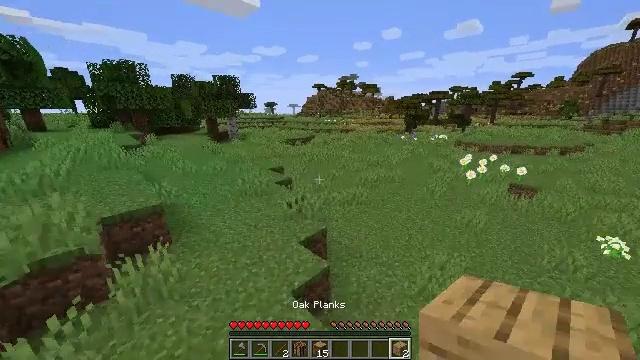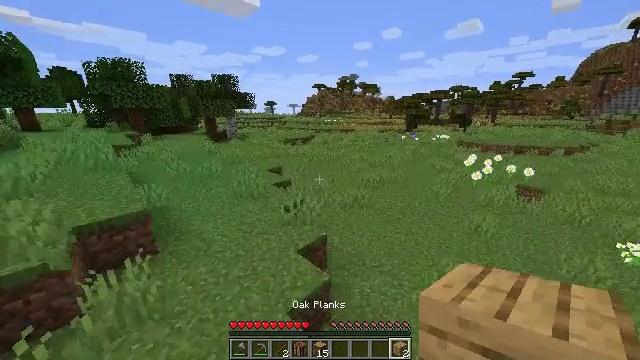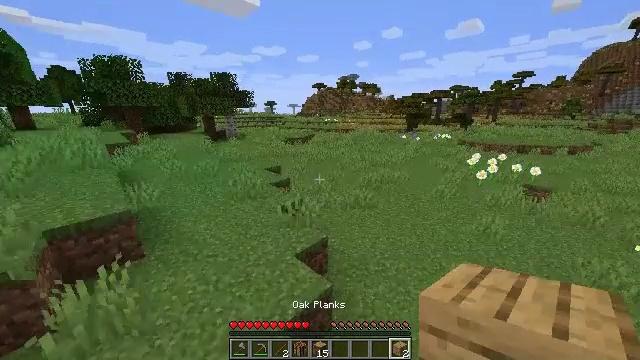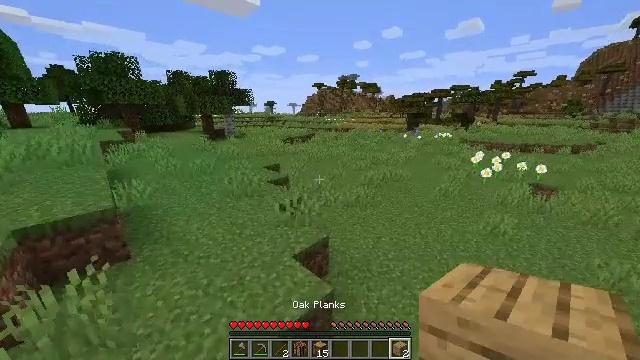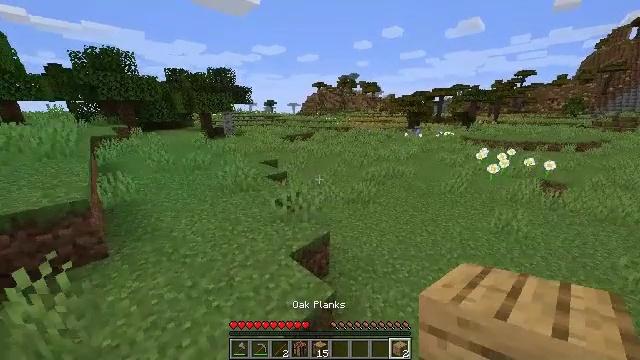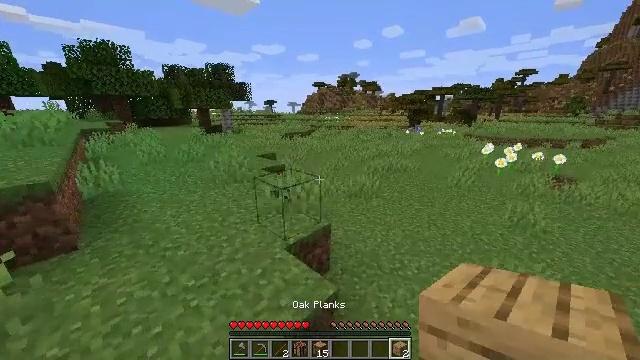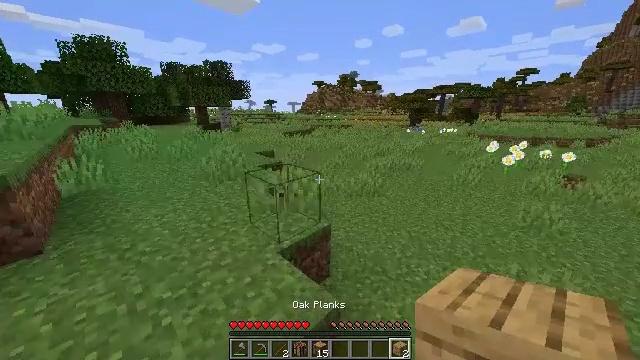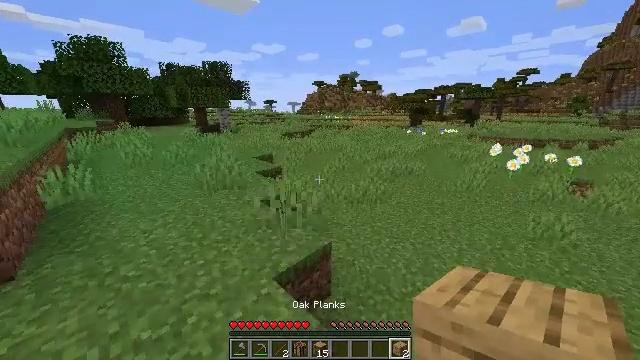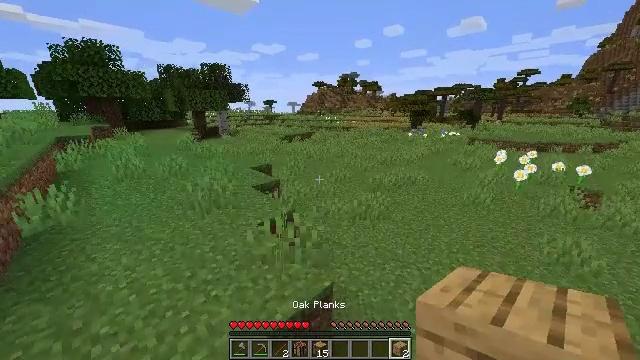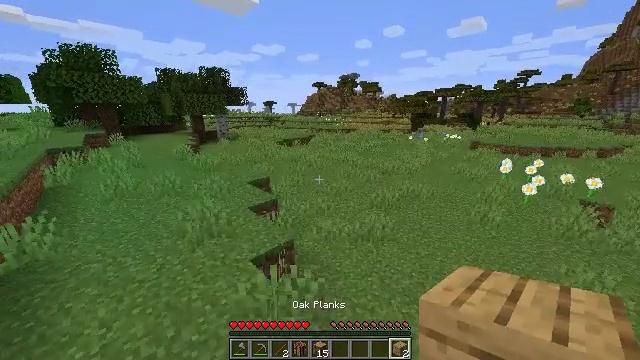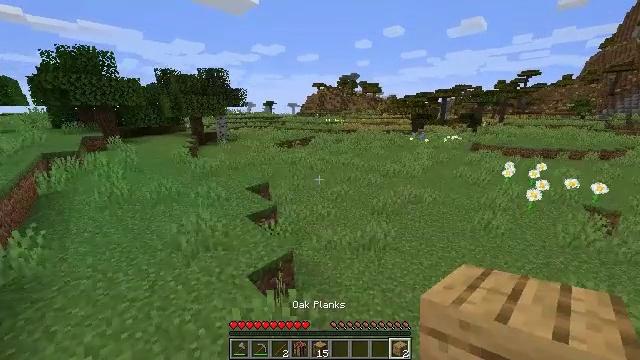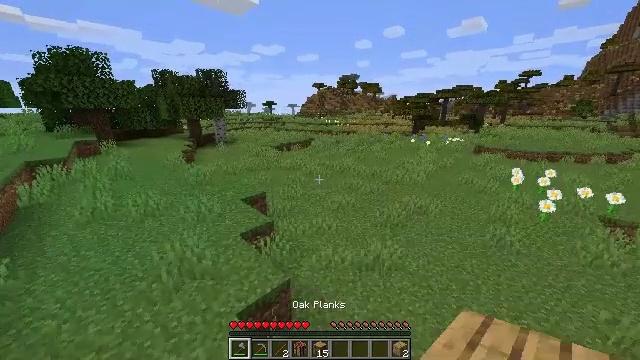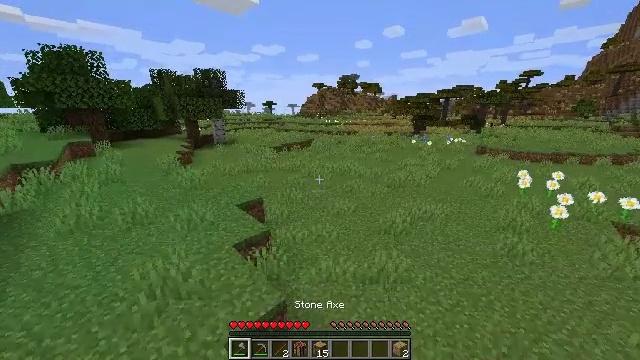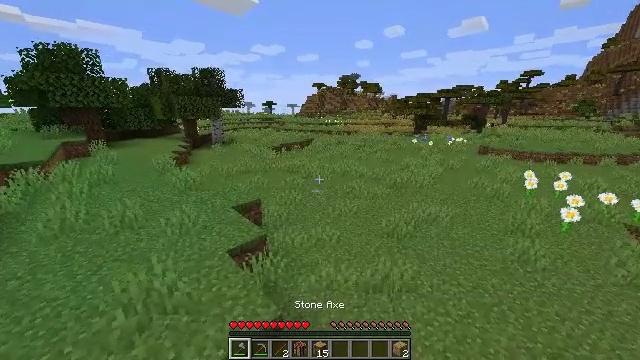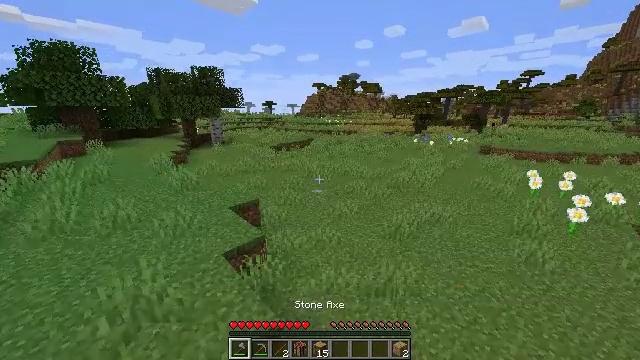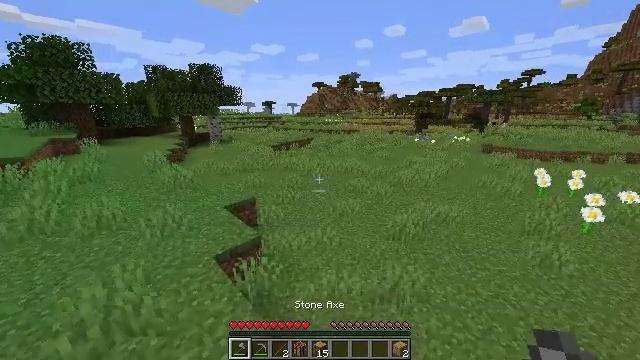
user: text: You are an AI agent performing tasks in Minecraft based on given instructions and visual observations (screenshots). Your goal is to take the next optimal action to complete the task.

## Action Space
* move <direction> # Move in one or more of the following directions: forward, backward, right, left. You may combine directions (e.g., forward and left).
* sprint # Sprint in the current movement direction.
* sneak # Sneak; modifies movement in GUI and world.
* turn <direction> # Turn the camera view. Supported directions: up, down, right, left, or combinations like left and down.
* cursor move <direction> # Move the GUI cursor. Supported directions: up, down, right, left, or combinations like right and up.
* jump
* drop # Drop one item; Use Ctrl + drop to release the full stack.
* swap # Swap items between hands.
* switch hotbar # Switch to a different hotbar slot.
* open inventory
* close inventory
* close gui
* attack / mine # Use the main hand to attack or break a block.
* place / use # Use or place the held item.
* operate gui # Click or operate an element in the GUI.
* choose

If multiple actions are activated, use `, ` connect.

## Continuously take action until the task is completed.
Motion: motion action
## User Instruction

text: Break the grass block.
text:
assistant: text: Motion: move forward, jump
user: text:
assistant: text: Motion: move forward, jump
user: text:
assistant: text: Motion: move forward, jump
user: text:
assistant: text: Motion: move forward, jump
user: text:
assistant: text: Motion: move forward, jump
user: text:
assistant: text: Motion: move forward, jump
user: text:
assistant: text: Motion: move forward, jump
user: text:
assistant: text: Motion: move forward, jump
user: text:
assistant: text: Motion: move forward, jump
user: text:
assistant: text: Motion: move forward, jump
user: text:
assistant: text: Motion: move forward, jump, switch to hotbar 1
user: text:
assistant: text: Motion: move forward, jump, switch to hotbar 1
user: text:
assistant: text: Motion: move forward, jump, switch to hotbar 1
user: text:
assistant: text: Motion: move forward, jump, switch to hotbar 1
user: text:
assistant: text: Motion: move forward, jump
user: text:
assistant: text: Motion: move forward, jump
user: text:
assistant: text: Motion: move forward, jump
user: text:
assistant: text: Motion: move forward, jump
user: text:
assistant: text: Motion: move forward, jump
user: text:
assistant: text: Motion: move forward, jump
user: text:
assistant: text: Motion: move forward, jump
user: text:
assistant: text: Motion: move forward, jump
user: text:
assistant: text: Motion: move forward, jump
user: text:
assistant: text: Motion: move forward, jump
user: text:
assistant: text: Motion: move forward, jump
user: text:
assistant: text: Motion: move forward, jump
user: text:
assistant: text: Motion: move forward, jump
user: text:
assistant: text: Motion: move forward, jump
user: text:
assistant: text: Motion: move forward, jump
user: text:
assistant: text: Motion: move forward, jump